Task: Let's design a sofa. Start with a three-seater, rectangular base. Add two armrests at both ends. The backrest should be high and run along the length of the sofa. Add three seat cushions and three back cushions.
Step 329:
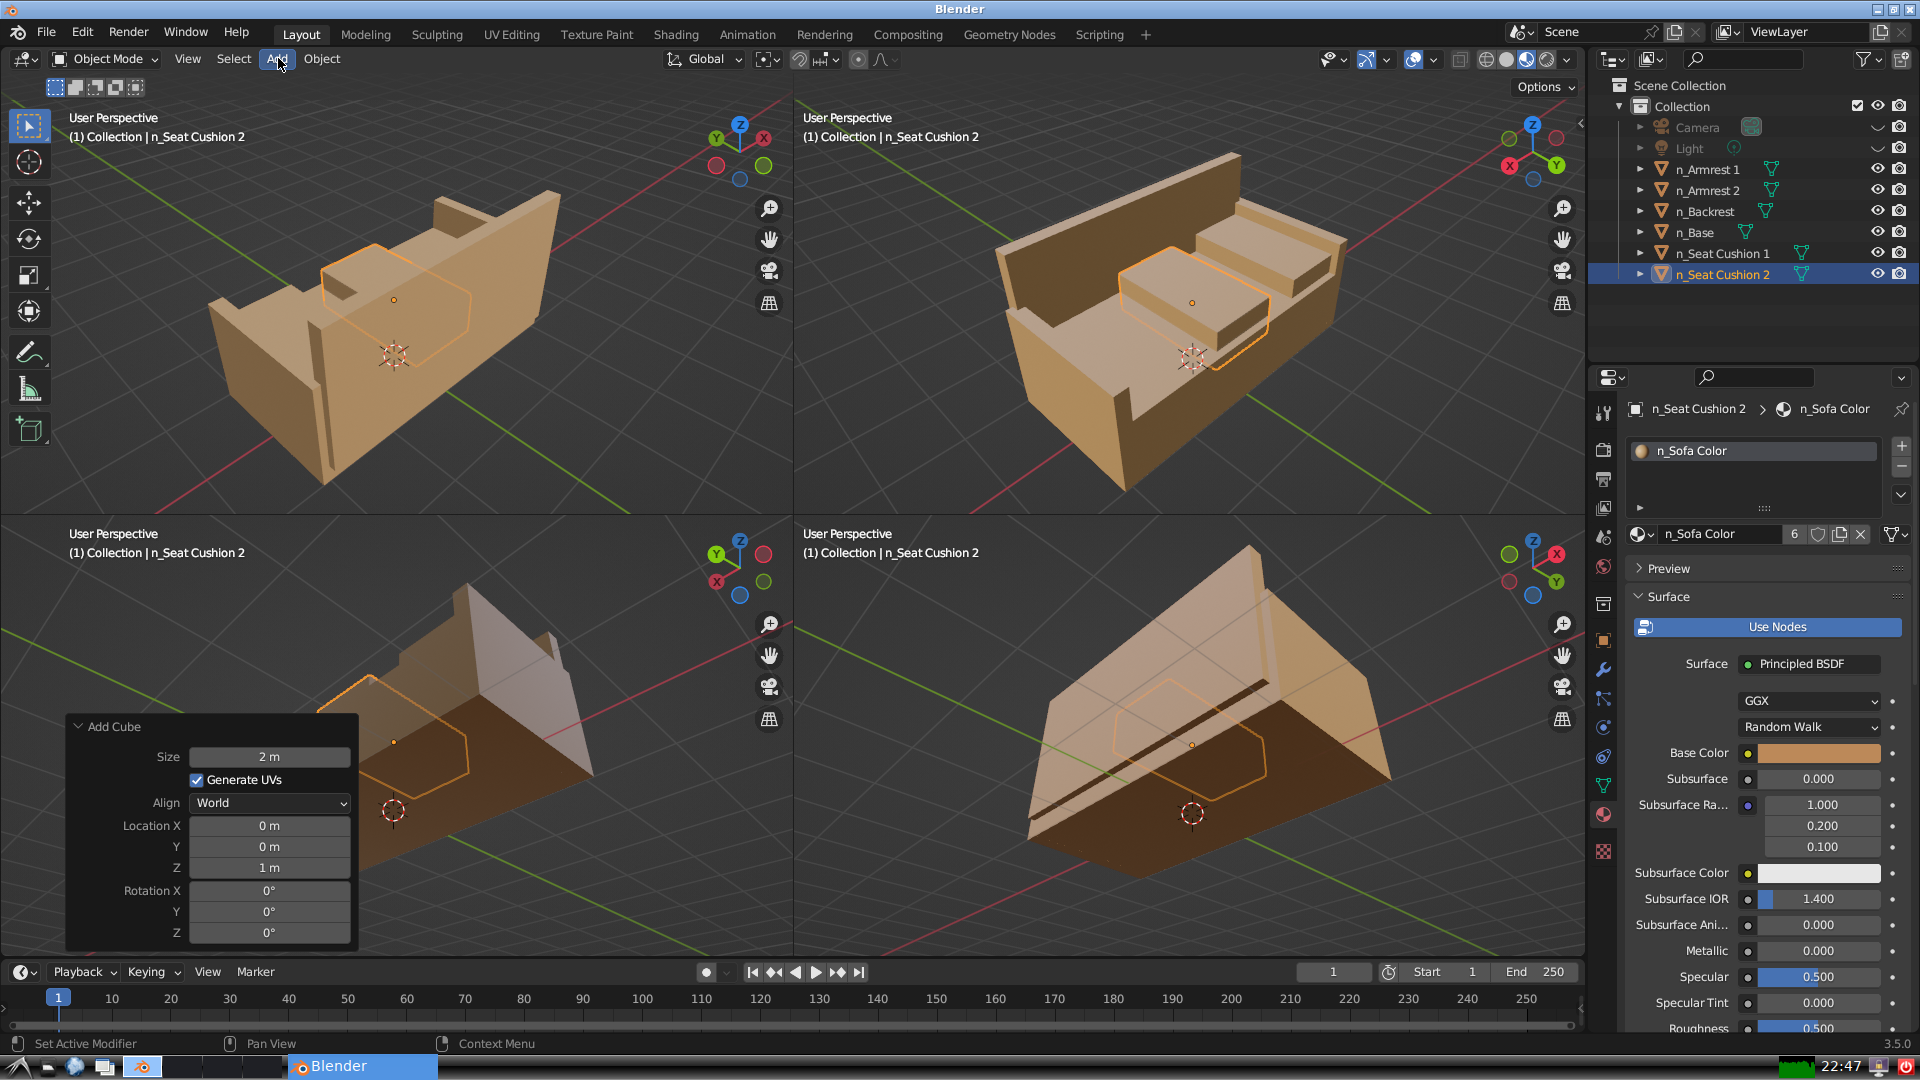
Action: click: no